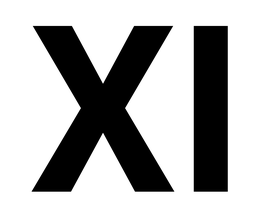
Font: Roboto_Bold